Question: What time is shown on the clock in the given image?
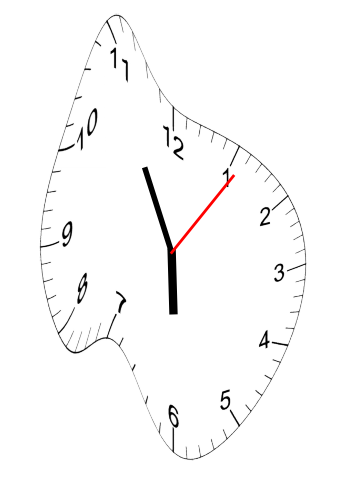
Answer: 05:55:06